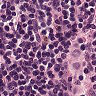
Metastatic tissue present: no